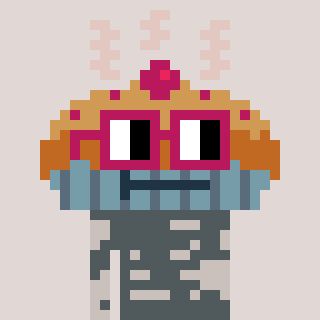
a pixel art character with square dark red glasses, a pie-shaped head and a foggrey-colored body on a warm background